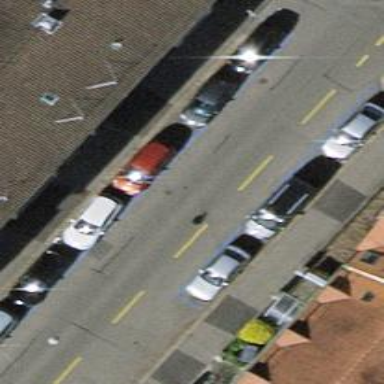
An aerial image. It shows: Parking lane area.